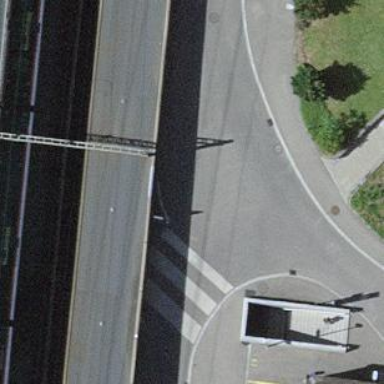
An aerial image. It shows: Bicycle parking area.